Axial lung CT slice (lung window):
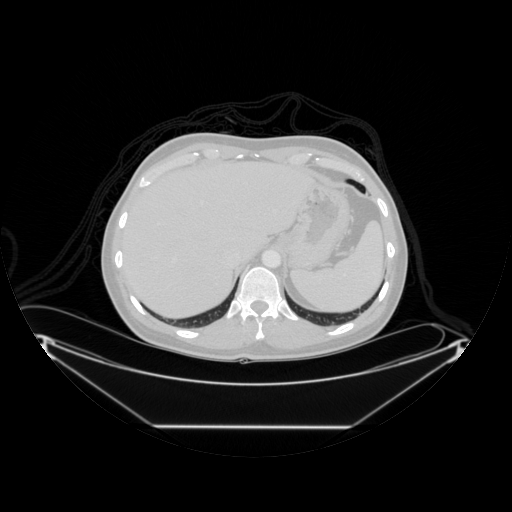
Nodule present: no